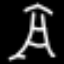
Label: The Eiffel Tower